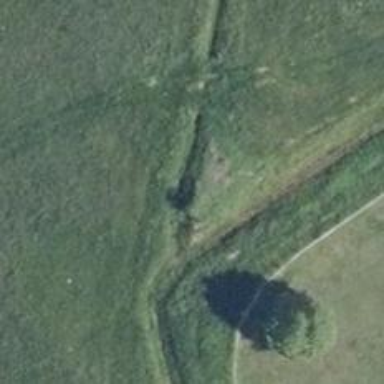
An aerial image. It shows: Beautiful tree in nature.